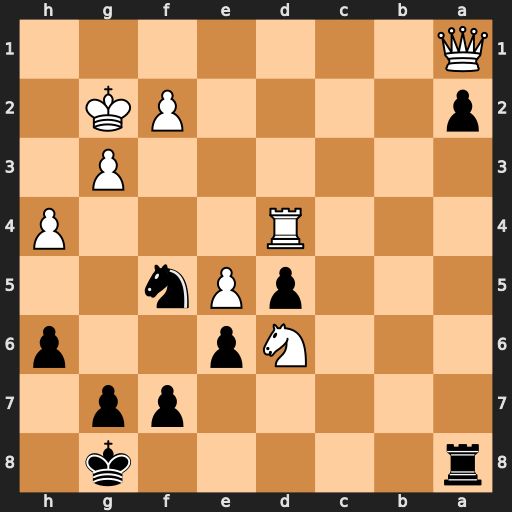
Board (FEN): r5k1/5pp1/3Np2p/3pPn2/3R3P/6P1/p4PK1/Q7
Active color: b
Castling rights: -
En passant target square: -
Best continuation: Nxd4 Qxd4 a1=Q Qxa1 Rxa1